Question: I am drawing a shape with a stroke around it by doing following
'''
- (void)drawRect:(CGRect)rect
{
// Draw a cross rectagle
CGContextRef context = UIGraphicsGetCurrentContext();
CGContextSaveGState(context);
CGContextBeginPath(context);
CGContextMoveToPoint (context, 190, 0);
CGContextAddLineToPoint (context, 220, 0);
CGContextAddLineToPoint (context, 300, 80);
CGContextAddLineToPoint (context, 300, 110);
CGContextClosePath(context);
CGContextSetFillColorWithColor(context, bgColor); // fill color
CGContextSetStrokeColorWithColor(context, [UIColor grayColor].CGColor); // set color for stroke
CGContextSetLineWidth(context, .8); // set width for stroke
CGContextDrawPath(context, kCGPathFillStroke); // do fill and stroke together
CGContextEOClip(context);
CGContextSetShadowWithColor(context, CGSizeMake(1, 1), 1.0, [UIColor whiteColor].CGColor);
CGContextSetBlendMode (context, kCGBlendModeScreen);
CGContextRestoreGState(context);
}
'''
and what I am ending up like below ( the cross flag )

Now this time, I would like to drop some shadow around the cross flag as well.
What should I do to achieve this. Please advice me on this issue. Thanks.
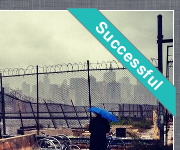
Answer: 'CGContextSetShadow' or 'CGContextSetShadowWithColor' (<URL>
In your case, I was able to get a shadow via
'''
...
CGContextSaveGState(context);
CGContextSetShadowWithColor(context, CGSizeMake(-3 , 2), 4.0, [UIColor whiteColor].CGColor);
CGContextBeginPath(context);
CGContextMoveToPoint (context, 190, 0);
...
'''
And I removed these from the bottom (clip wasn't doing anything here, why the blend mode?)
'''
CGContextEOClip(context);
CGContextSetShadowWithColor(context, CGSizeMake(1, 1), 1.0, [UIColor whiteColor].CGColor);
CGContextSetBlendMode (context, kCGBlendModeScreen);
'''